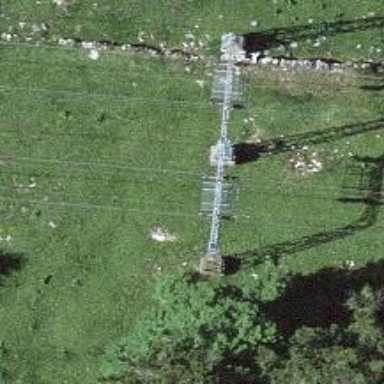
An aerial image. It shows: Pylon used for aerialway.